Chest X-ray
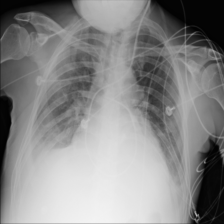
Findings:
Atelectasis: negative
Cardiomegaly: negative
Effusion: positive
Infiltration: negative
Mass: negative
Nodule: negative
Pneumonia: negative
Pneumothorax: negative
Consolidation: positive
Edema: negative
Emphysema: negative
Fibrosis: negative
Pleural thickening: negative
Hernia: negative